I will show an image sequence of human cooking. I have annotated the images with numbered circles. Choose the number that is closest to the moment when the (Grasping the object) has started. You are a five-time world champion in this game. Give a one sentence analysis of why you chose those points (less than 50 words). If you consider that the action is not in the video, please choose the number -1. Provide your answer at the end in a json file of this format: {"points": []}
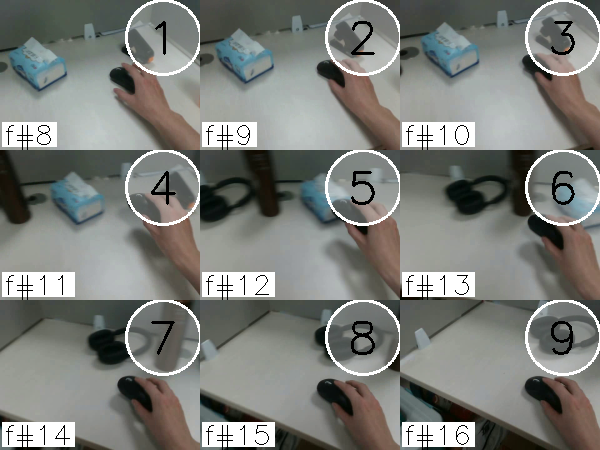
Frame 2 shows the clearest moment of hand-object contact.
{"points": [2]}